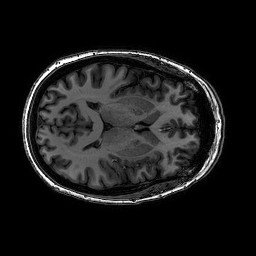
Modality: T1w
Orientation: axial
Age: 47
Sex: female
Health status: healthy